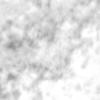
Label: no_change